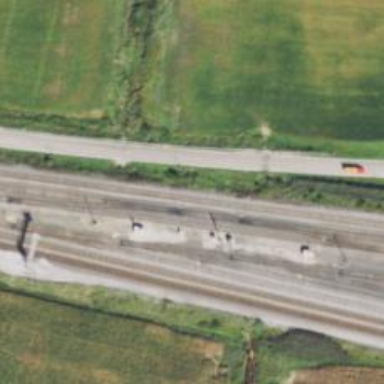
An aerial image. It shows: Junction on the railway.